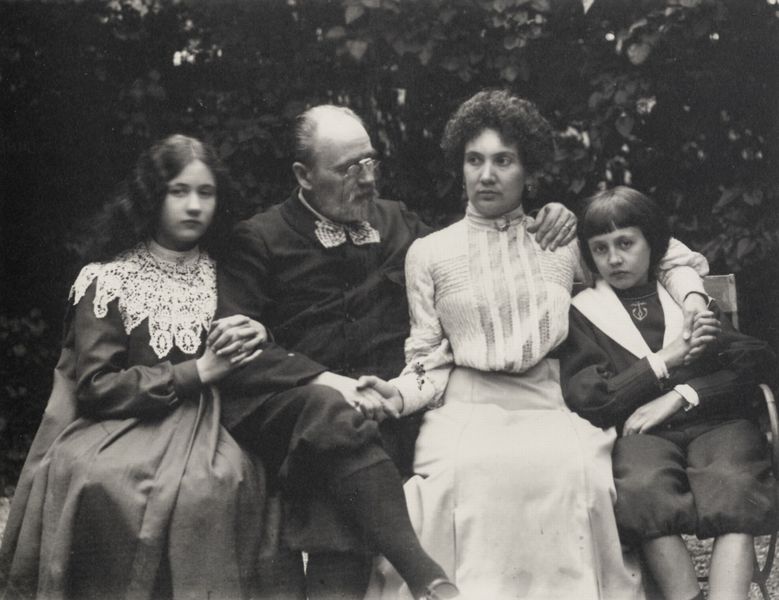
Titel: Die Familie, Hand in Hand
Künstler: Francois Emile Zola
Schlagwörter: baum, blätter, hand, mann, weiß, bäume, menschen, mädchen, sitzen, zola, frau, frisur, grau, haar, hintergrund, kleid, kleider, licht, schwarz, blick, dame, park, rock, anzug, bart, hose, arm, arme, blicke, bluse, halten, kleidung, kragen, spitze, bildnis, gruppenportrait, gruppenporträt, hände, portrait, porträt, strauch, busch, gebüsch, sonne, haare, eltern, familie, kind, mutter, spitzen, tochter, vater, verbindung, blatt, pflanzen, brosche, locken, mittelscheitel, kinder, pony, garten, beine, sommer, umarmung, hosen, russland, hecke, bank, ernst, thomas, festhalten, junge, rüsche, rüschen, knie, fliege, geschwister, foto, fotografie, photographie, strümpfe, knabe, porträts, schwarz-weiss, brille, matrose, freud, blat, kneifer, zwicker, matrosenanzug, photo, efeu, verwischt, ponys, familienbild, kniestrümpfe, spitzenkragen, kniebundhosen, anker, fragend, verbunden, fotographie, töchter, laube, sohn, verschlossen, familienportrait, bob, abweisend, gartenbank, kinde, haarschnitt, russischer fotograf, herausfordernd, anzug kleid, anzzug, bobhaarschnitt, zusammenhalt, familienfotografie, hände halten, 1900, zugeschnürt, fürsorglich, bleyle